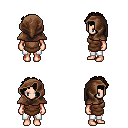
a pixel art fantasy rpg character, female body template, human, light skin, brown tunic, white pants, brown curly afro hairstyle, cloth hood, four views (front, back, left, right), 2x2 character sprite sheet, small pixel art, hard edges, no anti-aliasing